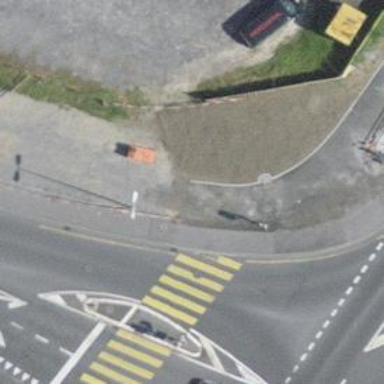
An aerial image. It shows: Kerb barrier.